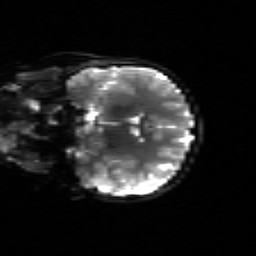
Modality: sbref
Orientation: coronal
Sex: female
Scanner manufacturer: siemens
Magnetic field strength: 3 T
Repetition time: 5 s
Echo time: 0.071 s